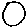
Label: circle